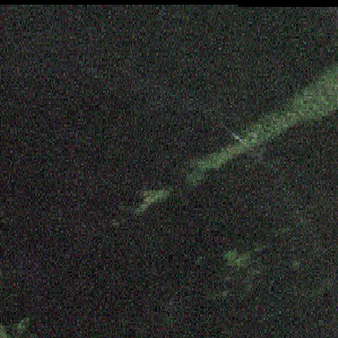
Label: other